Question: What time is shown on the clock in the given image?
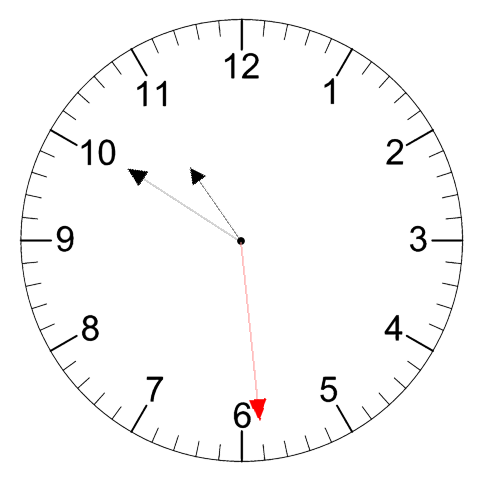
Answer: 10:50:29